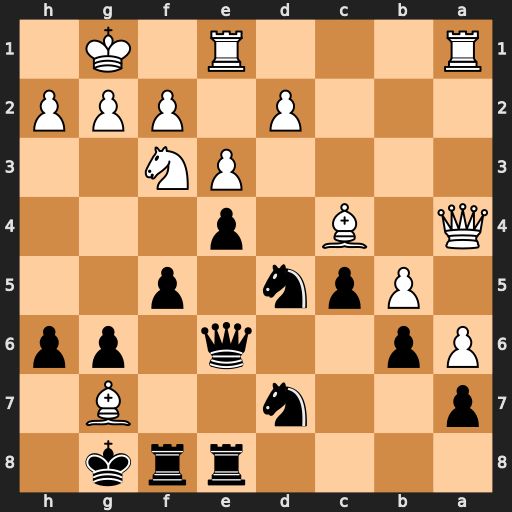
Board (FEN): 4rrk1/p2n2B1/Pp2q1pp/1Ppn1p2/Q1B1p3/4PN2/3P1PPP/R3R1K1
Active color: b
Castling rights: -
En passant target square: -
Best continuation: Kxg7 Qb3 N7f6 d4 exf3